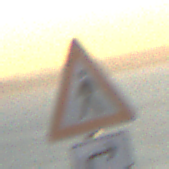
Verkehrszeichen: FussgaengerRechts
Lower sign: RichtungsangabeDurchPfeile5
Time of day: SunriseSunset
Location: Outdoor (RoadRail)
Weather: PartlyCloudy
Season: NotSpecified
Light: Natural